Interaction volume radius: 5 \u00c5
Interaction volume height: 15 \u00c5
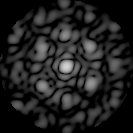
Disorder parameter: 0.5376